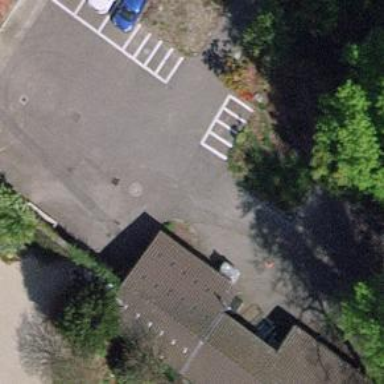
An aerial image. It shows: Car-sharing service available at this location.